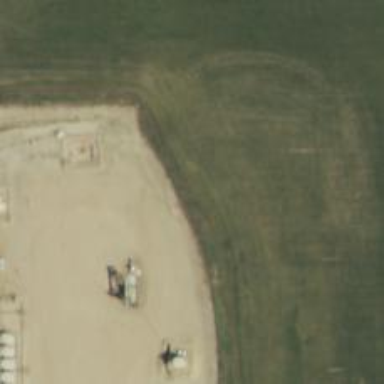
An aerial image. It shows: Storage tank with man-made structure.